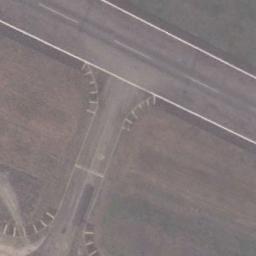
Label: runway